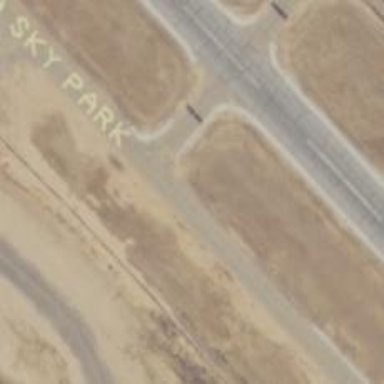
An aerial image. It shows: Asphalt taxiway at the airport.